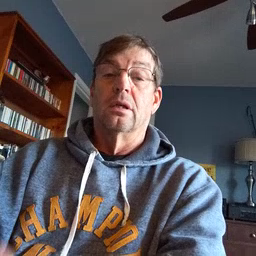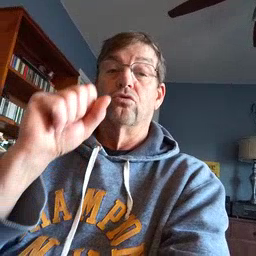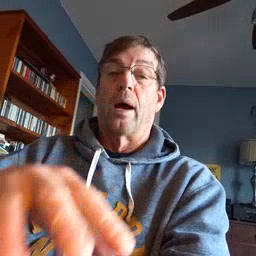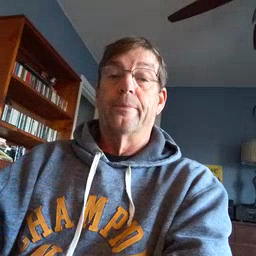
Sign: drop